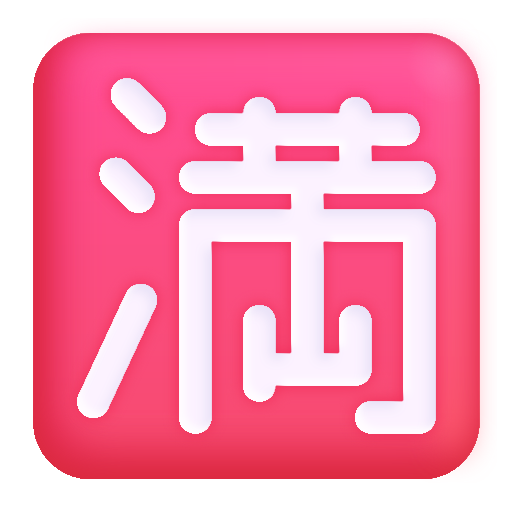
japanese no vacancy button color